Question: I want something that would result in this
'''
[{
firstName: "Sam",
lastName: "Smith"
}, {
firstName: "Sam",
lastName: "Doe"
}, {
firstName: "Sam",
lastName: "Doe"
}, {
firstName: "Sam",
lastName: "Joe"
}]
'''
Being something like this, with the exception of the number of columns to group with which is not fixed and the order of the columns as well
'''
[{
"Sam": [{
"Smith": [{
firstName: "Sam",
lastName: "Smith"
}]
}, {
"Doe": [{
firstName: "Sam",
lastName: "Doe"
}, {
firstName: "Sam",
lastName: "Doe"
}]
}, {
"Joe": [{
firstName: "Sam",
lastName: "Joe"
}]
}]
}]
'''
I want to be able to build something like the following photo demonstrates

I tried several times but i can't get a grasp on it, please help me :).
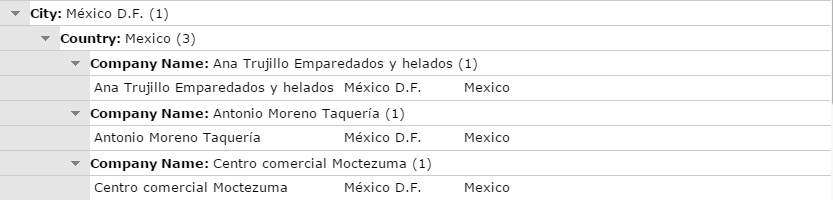
Answer: I propose a different output structure. Your structure seems convenient at first glance, but in further processing it will prove unnecessarily difficult to handle.
I would suggest this generic structure:
'''
[
{
key: "group 1",
items: [{
key: "group 1.1",
items: [ {}, {}, {} ]
}, {
key: "group 1.2",
items: [ {}, {} ]
}]
}, {
key: "group 2",
items: [{
key: "group 2.1",
items: [ {}, {}, [}, {} ]
}, {
key: "group 2.2",
items: [ {} ]
}]
}
]
'''
You can create a structure like this relatively easily:
'''
var grouped = Enumerable.From(input).GroupBy("$.firstName", "", function(key, e) {
return {
key: key,
items: e.GroupBy("$.lastName", "", function (key, e) {
return {
key: key,
items: e.ToArray()
};
}).ToArray()
};
}).ToArray();
'''
when applied to this 'input':
'''
var input = [{
firstName: "Sam",
lastName: "Smith"
}, {
firstName: "Sam",
lastName: "Doe"
}, {
firstName: "Sam",
lastName: "Doe"
}, {
firstName: "Sam",
lastName: "Joe"
},{
firstName: "John",
lastName: "Joe"
}];
'''
results in
'''
[
{
"key": "Sam",
"items": [
{
"key": "Smith",
"items": [
{
"firstName": "Sam",
"lastName": "Smith"
}
]
},
{
"key": "Doe",
"items": [
{
"firstName": "Sam",
"lastName": "Doe"
},
{
"firstName": "Sam",
"lastName": "Doe"
}
]
},
{
"key": "Joe",
"items": [
{
"firstName": "Sam",
"lastName": "Joe"
}
]
}
]
},
{
"key": "John",
"items": [
{
"key": "Joe",
"items": [
{
"firstName": "John",
"lastName": "Joe"
}
]
}
]
}
]
'''
---
Edit: To allow dynamically configurable grouping and ordering, a more advanced approach must be taken:
'''
// Enumerable, definition => Enumerable
function applyOrder(items, definition) {
var i, prop, prefix, suffix, orderFunc;
if (!items) return;
if (!definition) return items;
for (i = 0; i < definition.length; i++) {
// definition[i] is either "propertyName" or "propertyName DESC"
prop = (definition[i] + " ").split(" ");
prefix = i === 0 ? "OrderBy" : "ThenBy";
suffix = prop[1].toUpperCase() === "DESC" ? "Descending" : "";
orderFunc = prefix + suffix;
items = items<URL>;
}
return items;
}
// Enumerable, definition => Enumerable
function applyGroup(items, definition) {
if (!items) return;
if (!definition) return items;
items = applyOrder(items, definition.order);
if (!definition.group) return items;
return items.GroupBy("$." + definition.group, "", function (key, e) {
return {
group: definition.group,
key: key,
items: applyGroup(e, definition.then).ToArray()
};
});
}
// Array, definition => Array
function applyStructure(items, definition) {
if (!items) return;
if (!definition) return items;
return applyGroup(Enumerable.From(items), definition).ToArray();
}
'''
used like this:
'''
var result = applyStructure(companies, {
group: "country",
order: ["country"],
then: {
group: "city",
order: ["city"],
then: {
order: ["companyName DESC"]
}
}
});
'''
live at: <URL>